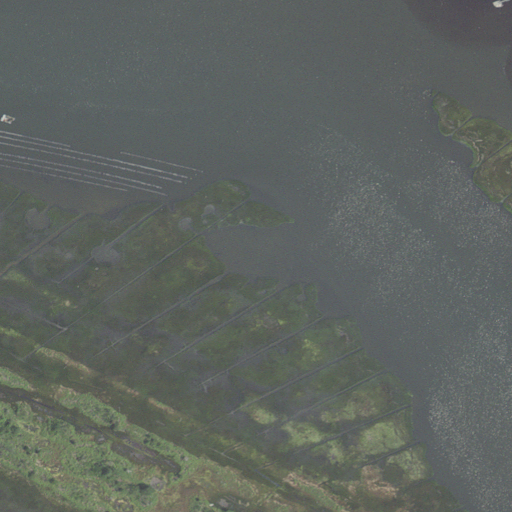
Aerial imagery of cape in Massachusetts named Taber Point containing open water and herbaceous wetlands